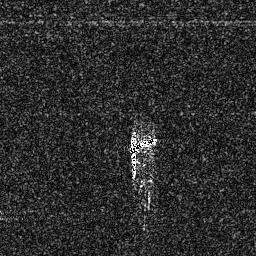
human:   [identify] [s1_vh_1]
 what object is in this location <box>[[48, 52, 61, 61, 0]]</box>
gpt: <ref>1 medium ship at the center</ref>